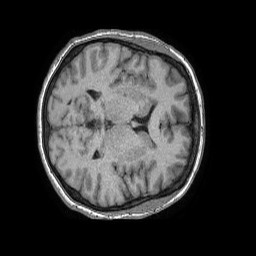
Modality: T1w
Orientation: axial
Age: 61
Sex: female
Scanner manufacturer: philips
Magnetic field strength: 1.5 T
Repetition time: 0.007561 s
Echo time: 0.003449 s